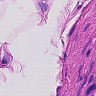
Metastatic tissue present: no